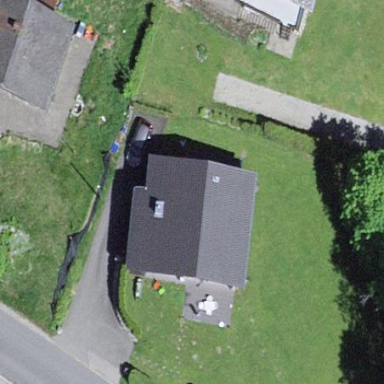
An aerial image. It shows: Simple house.